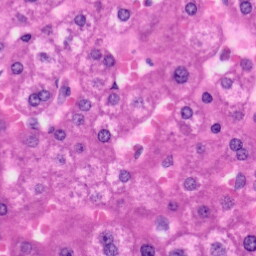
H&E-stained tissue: Liver